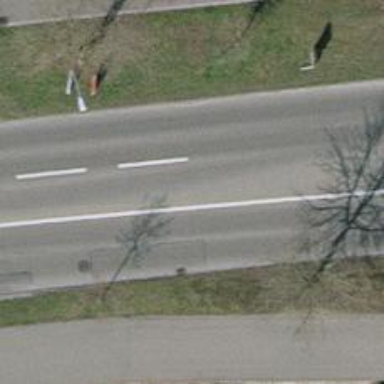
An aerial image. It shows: Tertiary road with asphalt surface.